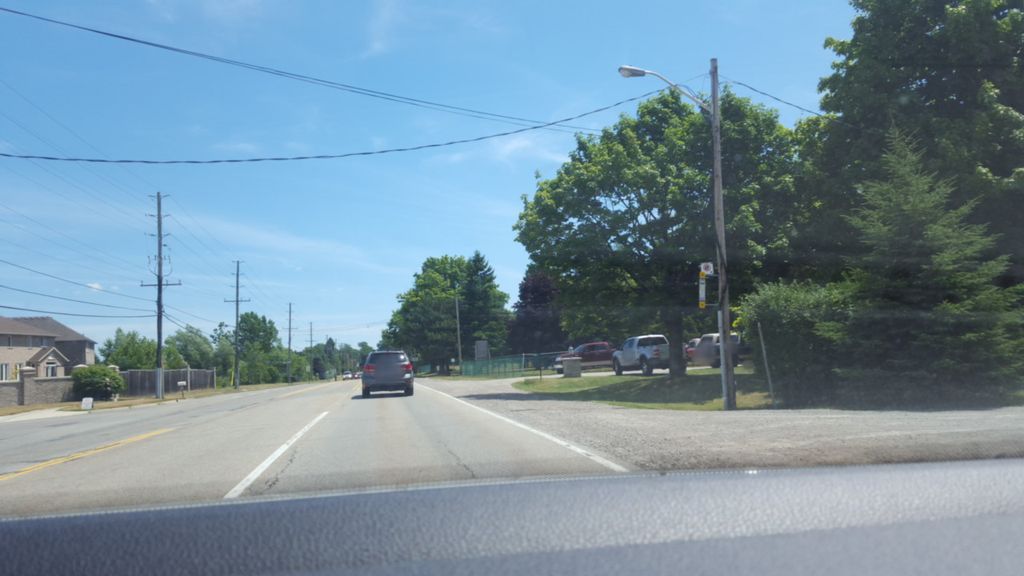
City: hamilton